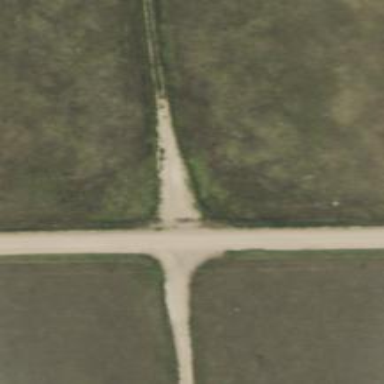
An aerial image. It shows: Road designated for service vehicles specifically for accessing wind farm.